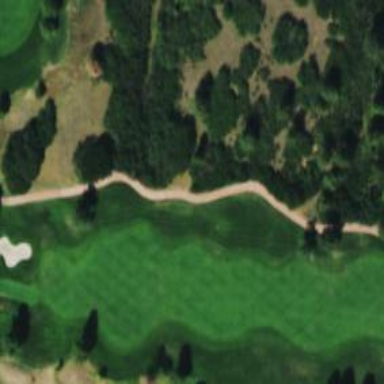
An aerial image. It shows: Golf cartpath that is also road path.